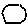
Label: hexagon